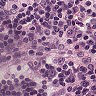
Metastatic tissue present: no